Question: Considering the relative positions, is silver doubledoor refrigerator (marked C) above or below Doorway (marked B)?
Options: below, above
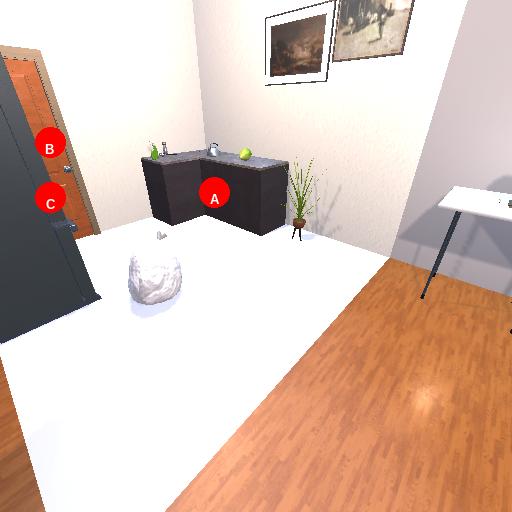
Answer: below